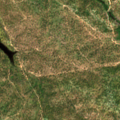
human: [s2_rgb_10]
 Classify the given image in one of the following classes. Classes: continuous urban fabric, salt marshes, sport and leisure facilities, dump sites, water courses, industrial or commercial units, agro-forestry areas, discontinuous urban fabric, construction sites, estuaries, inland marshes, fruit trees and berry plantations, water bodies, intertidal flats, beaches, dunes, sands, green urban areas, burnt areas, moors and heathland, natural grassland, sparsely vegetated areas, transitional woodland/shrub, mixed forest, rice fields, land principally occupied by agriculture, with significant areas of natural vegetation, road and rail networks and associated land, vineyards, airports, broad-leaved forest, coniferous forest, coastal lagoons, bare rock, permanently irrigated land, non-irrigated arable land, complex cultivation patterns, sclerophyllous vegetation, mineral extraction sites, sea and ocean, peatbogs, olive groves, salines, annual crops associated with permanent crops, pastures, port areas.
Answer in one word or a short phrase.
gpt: agro-forestry areas, broad-leaved forest